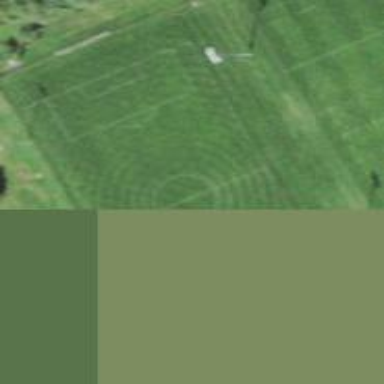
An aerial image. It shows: Grass pitch used for lacrosse.